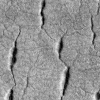
Atmospheric dust classification: not_dusty